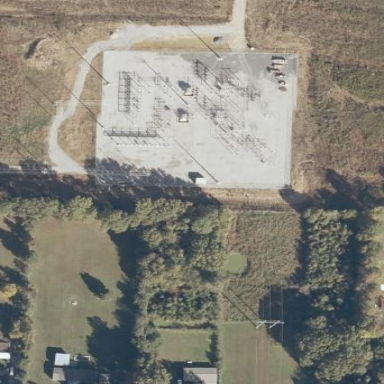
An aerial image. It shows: Distribution power substation secured by fence.